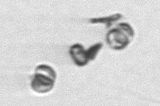
Label: Thalassiosira_sp_aff_mala